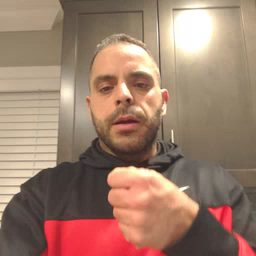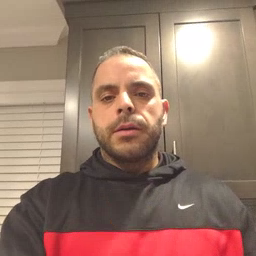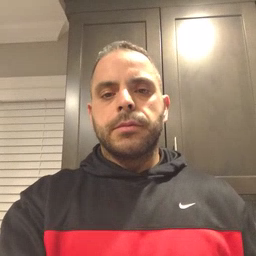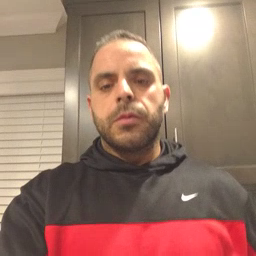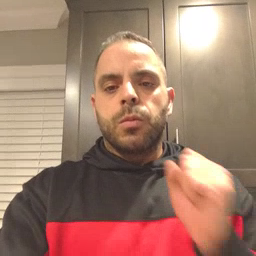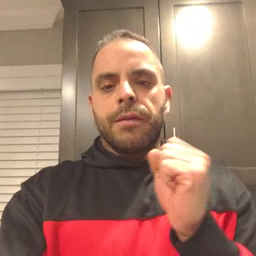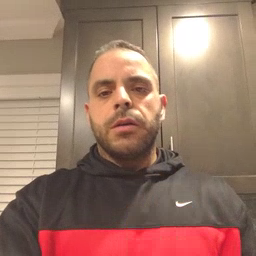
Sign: refrigerator